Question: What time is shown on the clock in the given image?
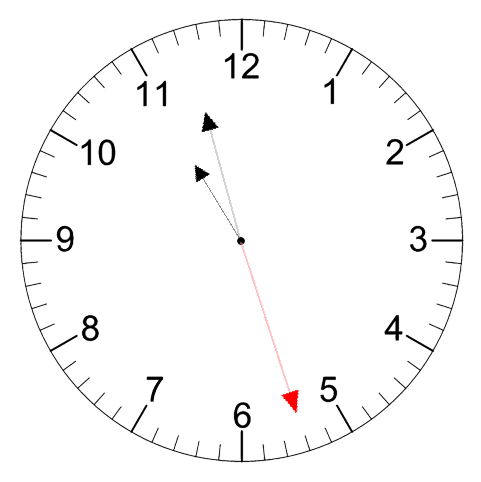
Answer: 10:57:27